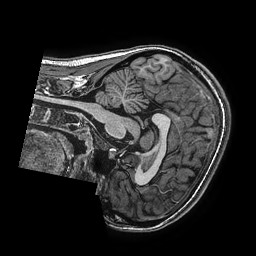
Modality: T1w
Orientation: sagittal
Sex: female
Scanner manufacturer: ge
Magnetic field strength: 3 T
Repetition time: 0.0077 s
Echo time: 0.003436 s